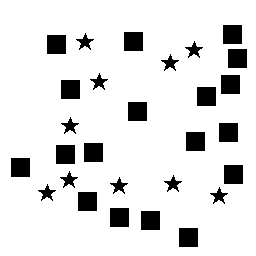
Squares: 18
Triangles: 0
Stars: 10
Total shapes: 28